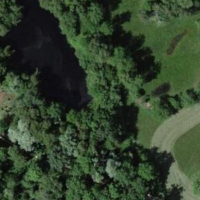
EUNIS habitat code: 45
Species observed at this site:
Tachybaptus ruficollis
Corvus corone
Cyanistes caeruleus
Fulica atra
Anas platyrhynchos
Sturnus vulgaris
Emberiza citrinella
Sylvia borin
Troglodytes troglodytes
Fringilla coelebs
Buteo buteo
Sylvia atricapilla
Carduelis carduelis
Turdus merula
Columba palumbus
Phalacrocorax carbo
Phylloscopus collybita
Poecile palustris
Larus michahellis
Gallinula chloropus
Luscinia megarhynchos
Parus major
Erithacus rubecula
Columba oenas
Milvus migrans
Turdus pilaris
Falco tinnunculus